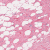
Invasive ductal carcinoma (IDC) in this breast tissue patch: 0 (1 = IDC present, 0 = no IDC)